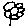
Label: flower